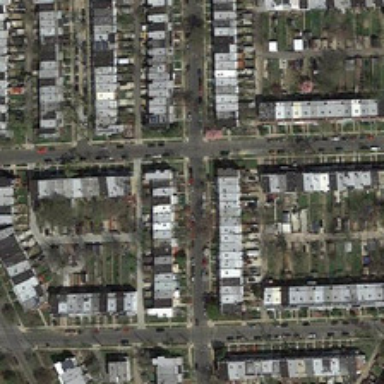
There are buildings, roads grassland and trees .